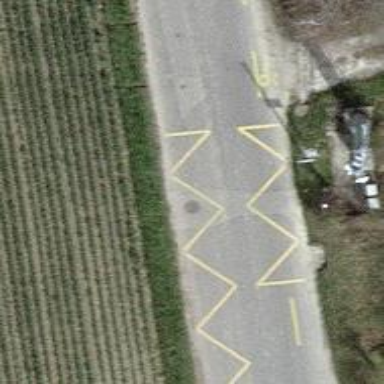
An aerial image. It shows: Bus stop with designated public transport stop position.